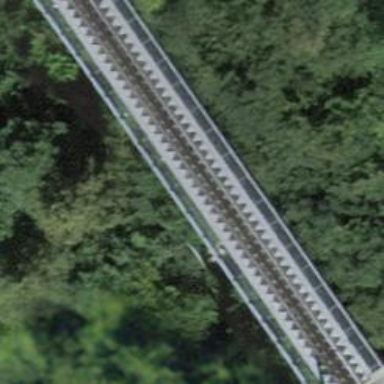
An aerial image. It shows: Narrow-gauge railway bridge with electrified contact lines and one track.